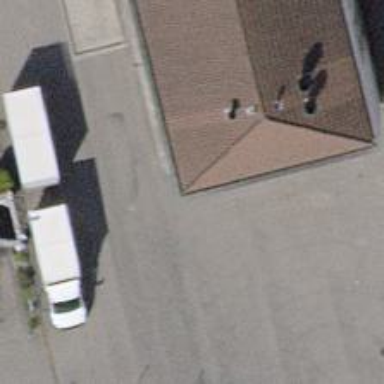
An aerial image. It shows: Surveillance system is in place.